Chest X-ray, PA view. Patient: 39 years old, sex F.
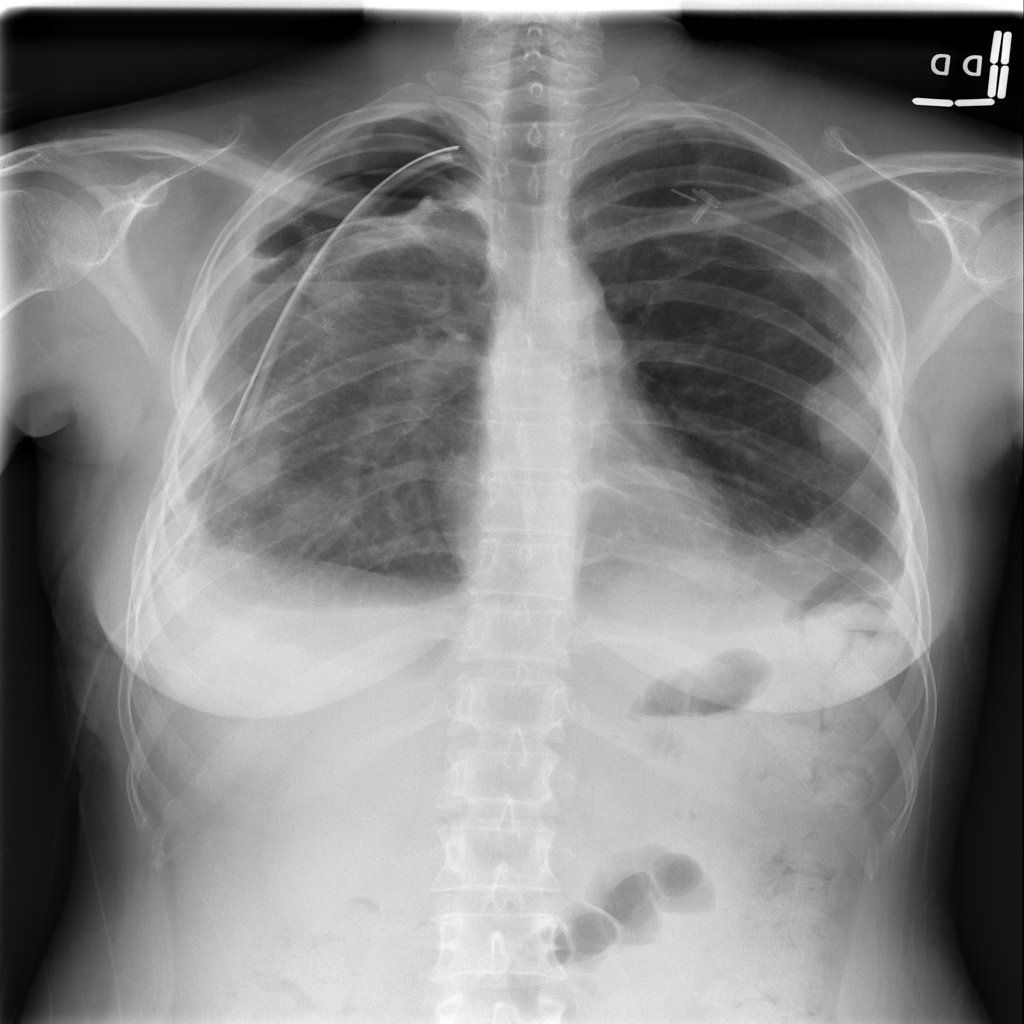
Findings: Mass